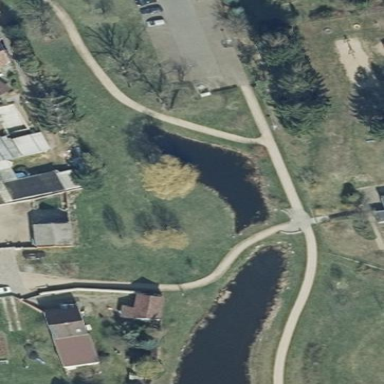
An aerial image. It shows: Peaceful pond surrounded by nature.